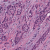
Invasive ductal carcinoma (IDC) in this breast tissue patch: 1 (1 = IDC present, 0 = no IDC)